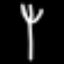
Label: fork